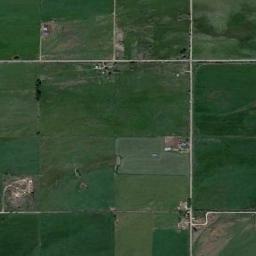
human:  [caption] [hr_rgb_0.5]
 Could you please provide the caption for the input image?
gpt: Some green rectangular farmlands are neatly arranged on the ground and some houses are surrounded by these farmlands .

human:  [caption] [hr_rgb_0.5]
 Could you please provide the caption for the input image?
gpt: There are lots of crops in rectangular farmlands .

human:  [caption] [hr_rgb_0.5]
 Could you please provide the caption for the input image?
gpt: Many neatly arranged dark green, light green mixed rectangular farmlands of different sizes .

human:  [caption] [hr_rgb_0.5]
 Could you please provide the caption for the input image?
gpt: There are some green rectangular farmland .

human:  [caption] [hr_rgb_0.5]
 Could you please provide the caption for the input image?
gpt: There are many green rectangular farmlands .